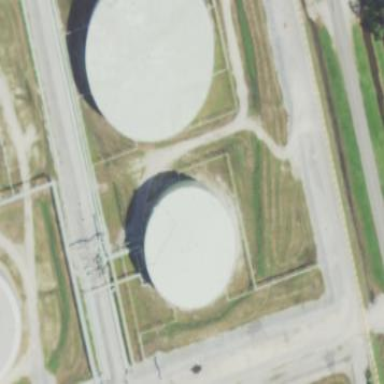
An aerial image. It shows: Storage tank created as man-made structure.